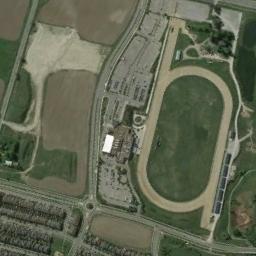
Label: ground_track_field